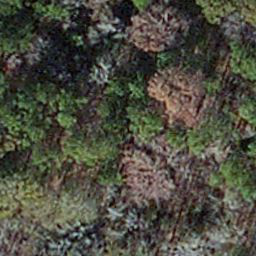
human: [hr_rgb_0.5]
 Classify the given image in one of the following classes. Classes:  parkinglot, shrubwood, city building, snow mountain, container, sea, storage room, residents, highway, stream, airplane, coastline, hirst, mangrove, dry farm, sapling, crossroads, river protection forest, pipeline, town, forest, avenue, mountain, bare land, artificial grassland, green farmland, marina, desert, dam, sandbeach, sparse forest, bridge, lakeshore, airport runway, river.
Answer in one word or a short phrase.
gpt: sapling